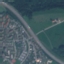
Label: Highway